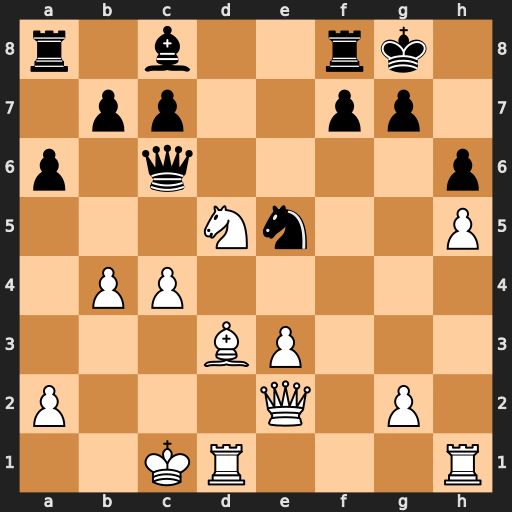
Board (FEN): r1b2rk1/1pp2pp1/p1q4p/3Nn2P/1PP5/3BP3/P3Q1P1/2KR3R
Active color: w
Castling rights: -
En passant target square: -
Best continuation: Ne7+ Kh8 Nxc6